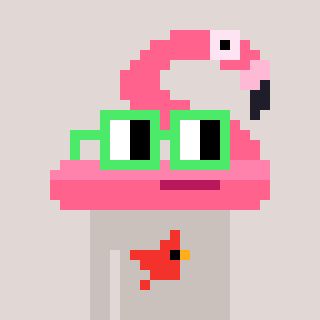
a pixel art character with square light green glasses, a flamingo-shaped head and a foggrey-colored body on a warm background